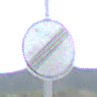
Verkehrszeichen: EndeSaemtlicherBegrenzungen
Umgebung: Outdoor, Nature
Tageszeit: Midday
Wetter: PartlyCloudy
Licht: Natural
Jahreszeit: NotSpecified
Kontrast: LowContrast